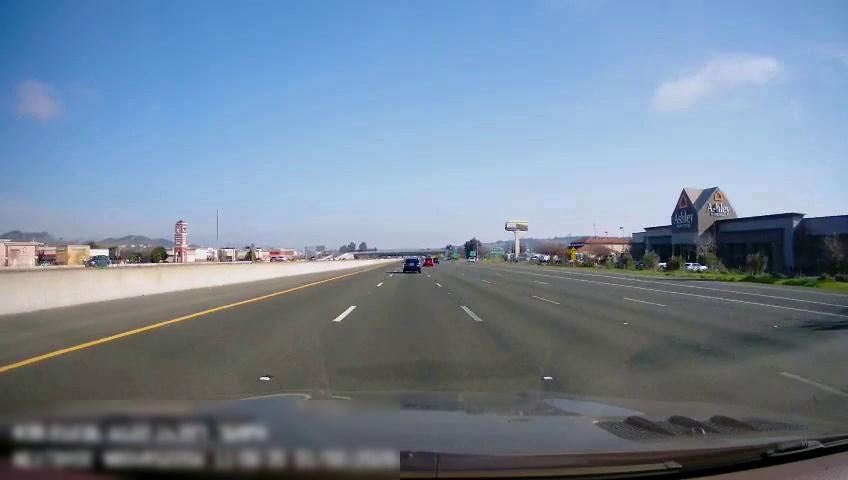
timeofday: Day
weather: Sunny
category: Drivable Space
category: Vehicles | Car
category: Vehicles | Car
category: Drivable Space
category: Vehicles | Car
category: Lanes | Current Lane
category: Lanes | Alternate Lane
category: Lanes | Current Lane
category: Lanes | Alternate Lane
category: Lanes | Alternate Lane
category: Lanes | Alternate Lane
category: Lanes | Alternate Lane